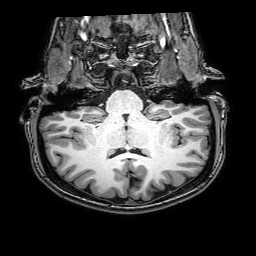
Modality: T1w
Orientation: sagittal
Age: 31
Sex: female
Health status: healthy